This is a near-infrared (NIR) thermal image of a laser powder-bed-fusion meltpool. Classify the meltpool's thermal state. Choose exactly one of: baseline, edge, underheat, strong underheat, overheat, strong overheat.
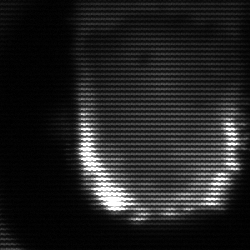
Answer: baseline